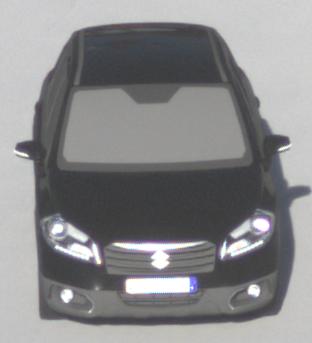
Make: Suzuki
Model: SX4 S-Cross 1.6
Detailed model: SX4 (II) S-Cross
Model produced from: 2013/10
Model produced until: 2015/08
Doors: 5
Color: black
Road condition: dry road
Daytime: morning or afternoon
Contrast: high contrast